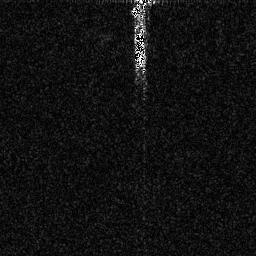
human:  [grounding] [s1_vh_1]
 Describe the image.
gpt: In the satellite image, there is  <ref>1 medium ship </ref> <box>[[50, 0, 57, 27, 0]]</box> located at top.